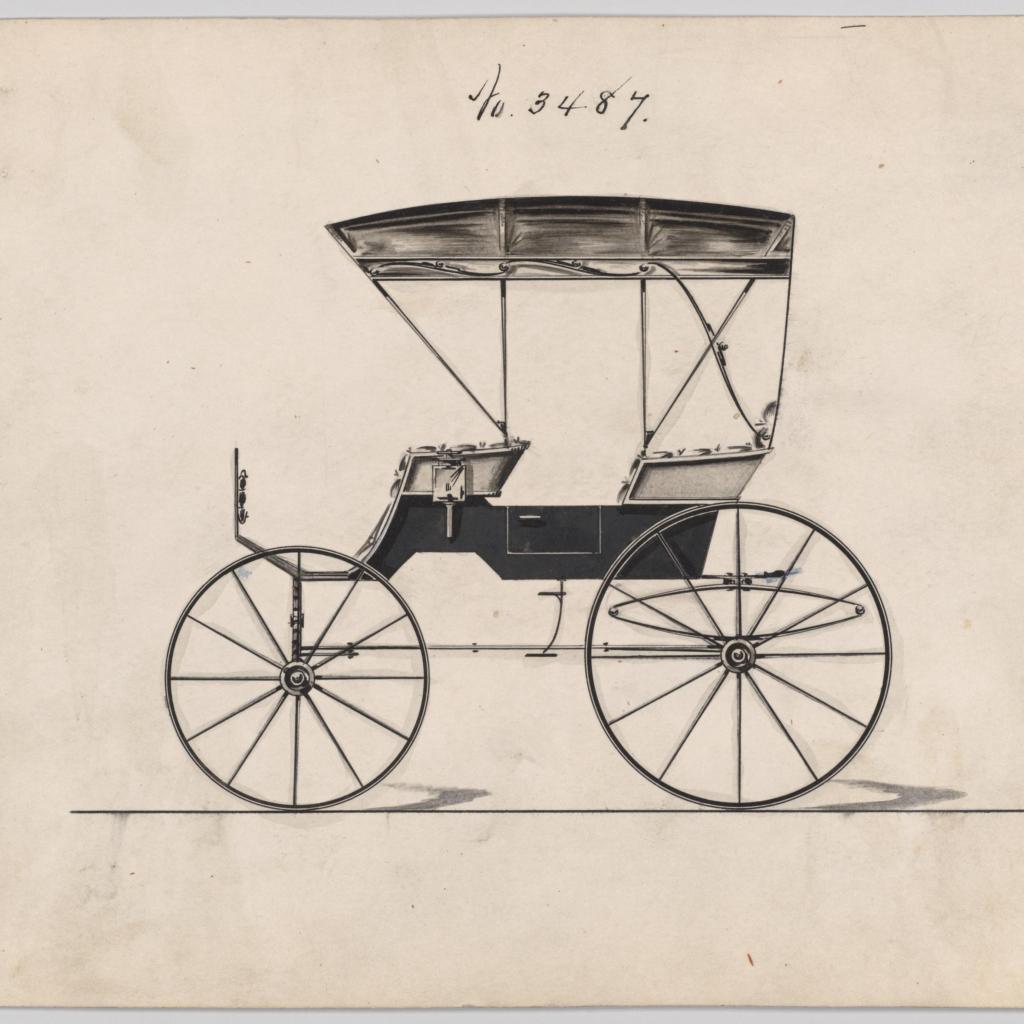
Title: Design for Extension Top Park Phaeton, no. 3487
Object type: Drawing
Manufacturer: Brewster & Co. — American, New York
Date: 1879
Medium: Pen and black ink, watercolor and gouache with gum arabic
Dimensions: Sheet: 6 5/8 x 9 1/4 in. (16.8 x 23.5 cm)
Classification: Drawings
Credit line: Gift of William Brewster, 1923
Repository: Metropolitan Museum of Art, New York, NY